Question: If we keep tag name within selectors.
For example:
'''
#divMainContentBody { ... }
.spanImportant { ... }
'''
This minimizes the need to switch between your stylesheet and your markup, since the ID and class already tells you what element type it is referring to.
---

I found this advise in <URL>
> Don't qualify ID selectors'''
Because there is only one element in the page with a given ID, there's
'''
no need to add additional qualifiers.
For example, DIV #toc is unnecessary
and should be simplified to #toc.Don't qualify class selectors'''
Instead of qualifying class selectors for specific tags, extend
'''
the class name to be specific to the
use case. For example, change LI
.chapter to .li-chapter, or better
yet, .list-chapter.
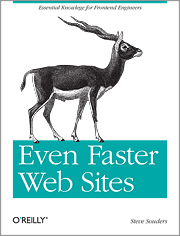
Answer: Prefixing identifiers in this was is called <URL>, and is used for aspects of identifiers that is considered crucial for their use.
In most cases I don't think that the element type is important enough to make it into the identifiers in the CSS. If the names are chosen well you should already be able to determine the important information from them.
If the element is important, you could use it in the selector instead of putting it in the identifier. That way the selector will actually only work with that element:
'''
div#MainContentBody { ... }
span.Important { ... }
'''